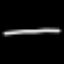
Label: line